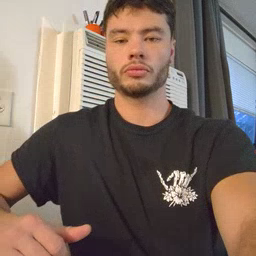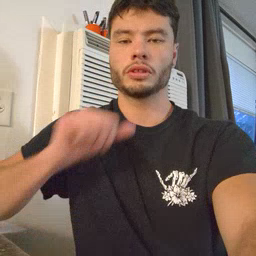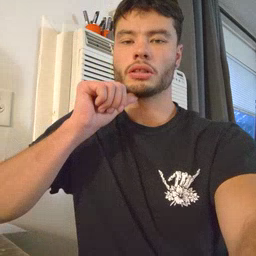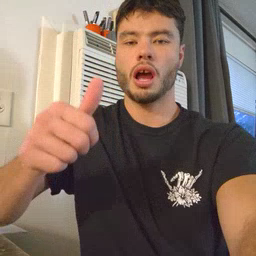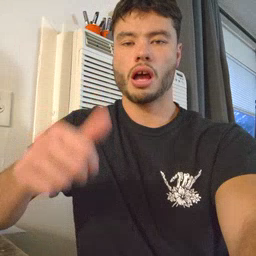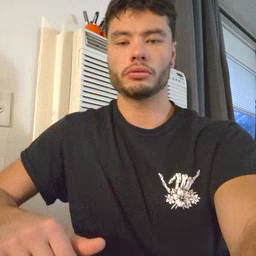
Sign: not